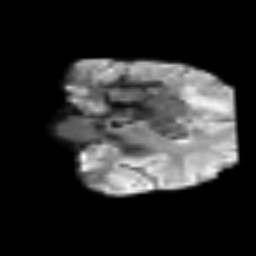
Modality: T2w
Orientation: coronal
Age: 31
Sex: female
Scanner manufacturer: siemens
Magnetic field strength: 3 T
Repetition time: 3.2 s
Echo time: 0.081 s